Question: I am in need of help getting Local Development STS running. I just started with MSDN tutorials and got stuck when trying to build WCF service using WIF. So far I did following:
1. Installed "Identity and Access Tools" in my Visual Studio 2012
2. Created new WCF Service project in new solution
3. Right clicked projects name and selected "Identity and access..."
4. Selected "Use the Local Development STS" option on first tab and changed token type to "SAML 2.0" on "Local Development STS" tab
5. Clicked "Ok"
I end up with following that informs me about problems with certificate:

- - - - - -
So far I wasn't successful. Could anyone advise how to fix the situation, so I can be sure I have proper certificate installed, I would be eternally grateful.
Erchi
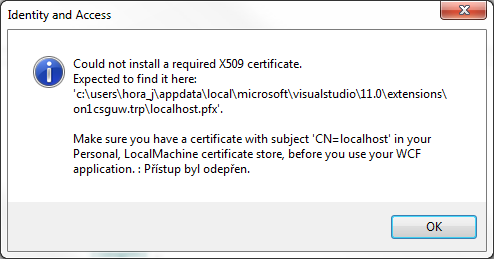
Answer: Are you using the .NET 4.5 tutorials - <URL>?
To check the subject:
Start / Run / mmc
File / Add - Remove Snap In
Certificates - Add.
My User Account - Finish - OK
Expand the tree as required - double click on certificate - Details.